Field crop: maize
Growth stage: 2
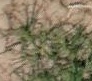
Species: salsola